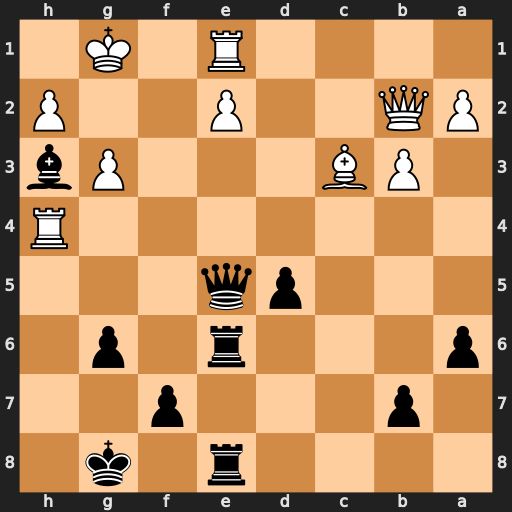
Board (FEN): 4r1k1/1p3p2/p3r1p1/3pq3/7R/1PB3Pb/PQ2P2P/4R1K1
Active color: b
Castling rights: -
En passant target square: -
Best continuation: Qe3+ Kh1 Qf3+ exf3 Rxe1+ Bxe1 Rxe1#